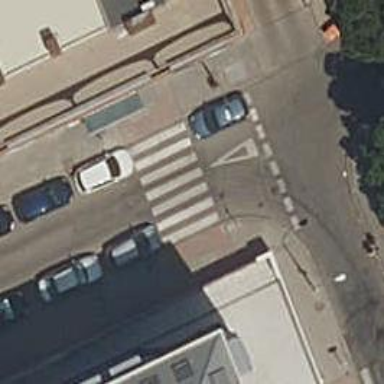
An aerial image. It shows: Marked crossing on the road.